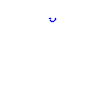
Particle: proton